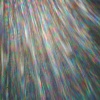
Label: sunburn